CT reconstruction: vmi40
Segmentation target: lesions
Patient: M, age 56
ISS stage: Stage 1
Metal implant: no
Axial slice:
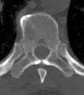
Sagittal slice:
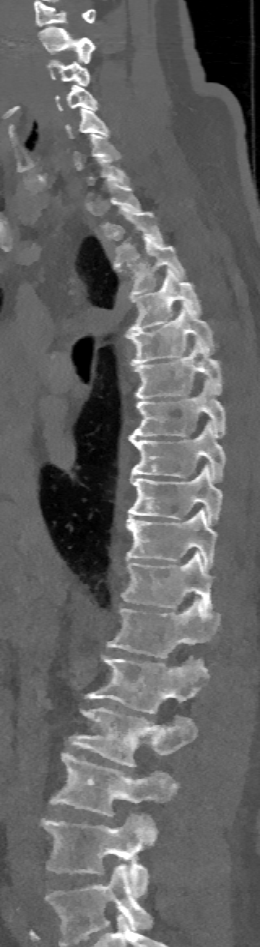